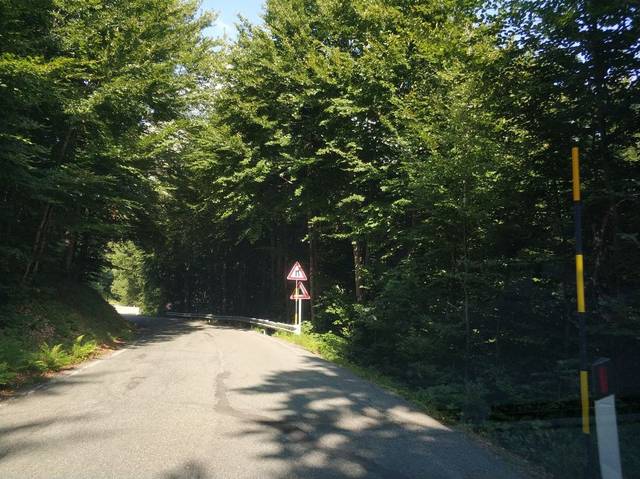
Region: Italy
Coordinates: 45.182, 7.378